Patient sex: M
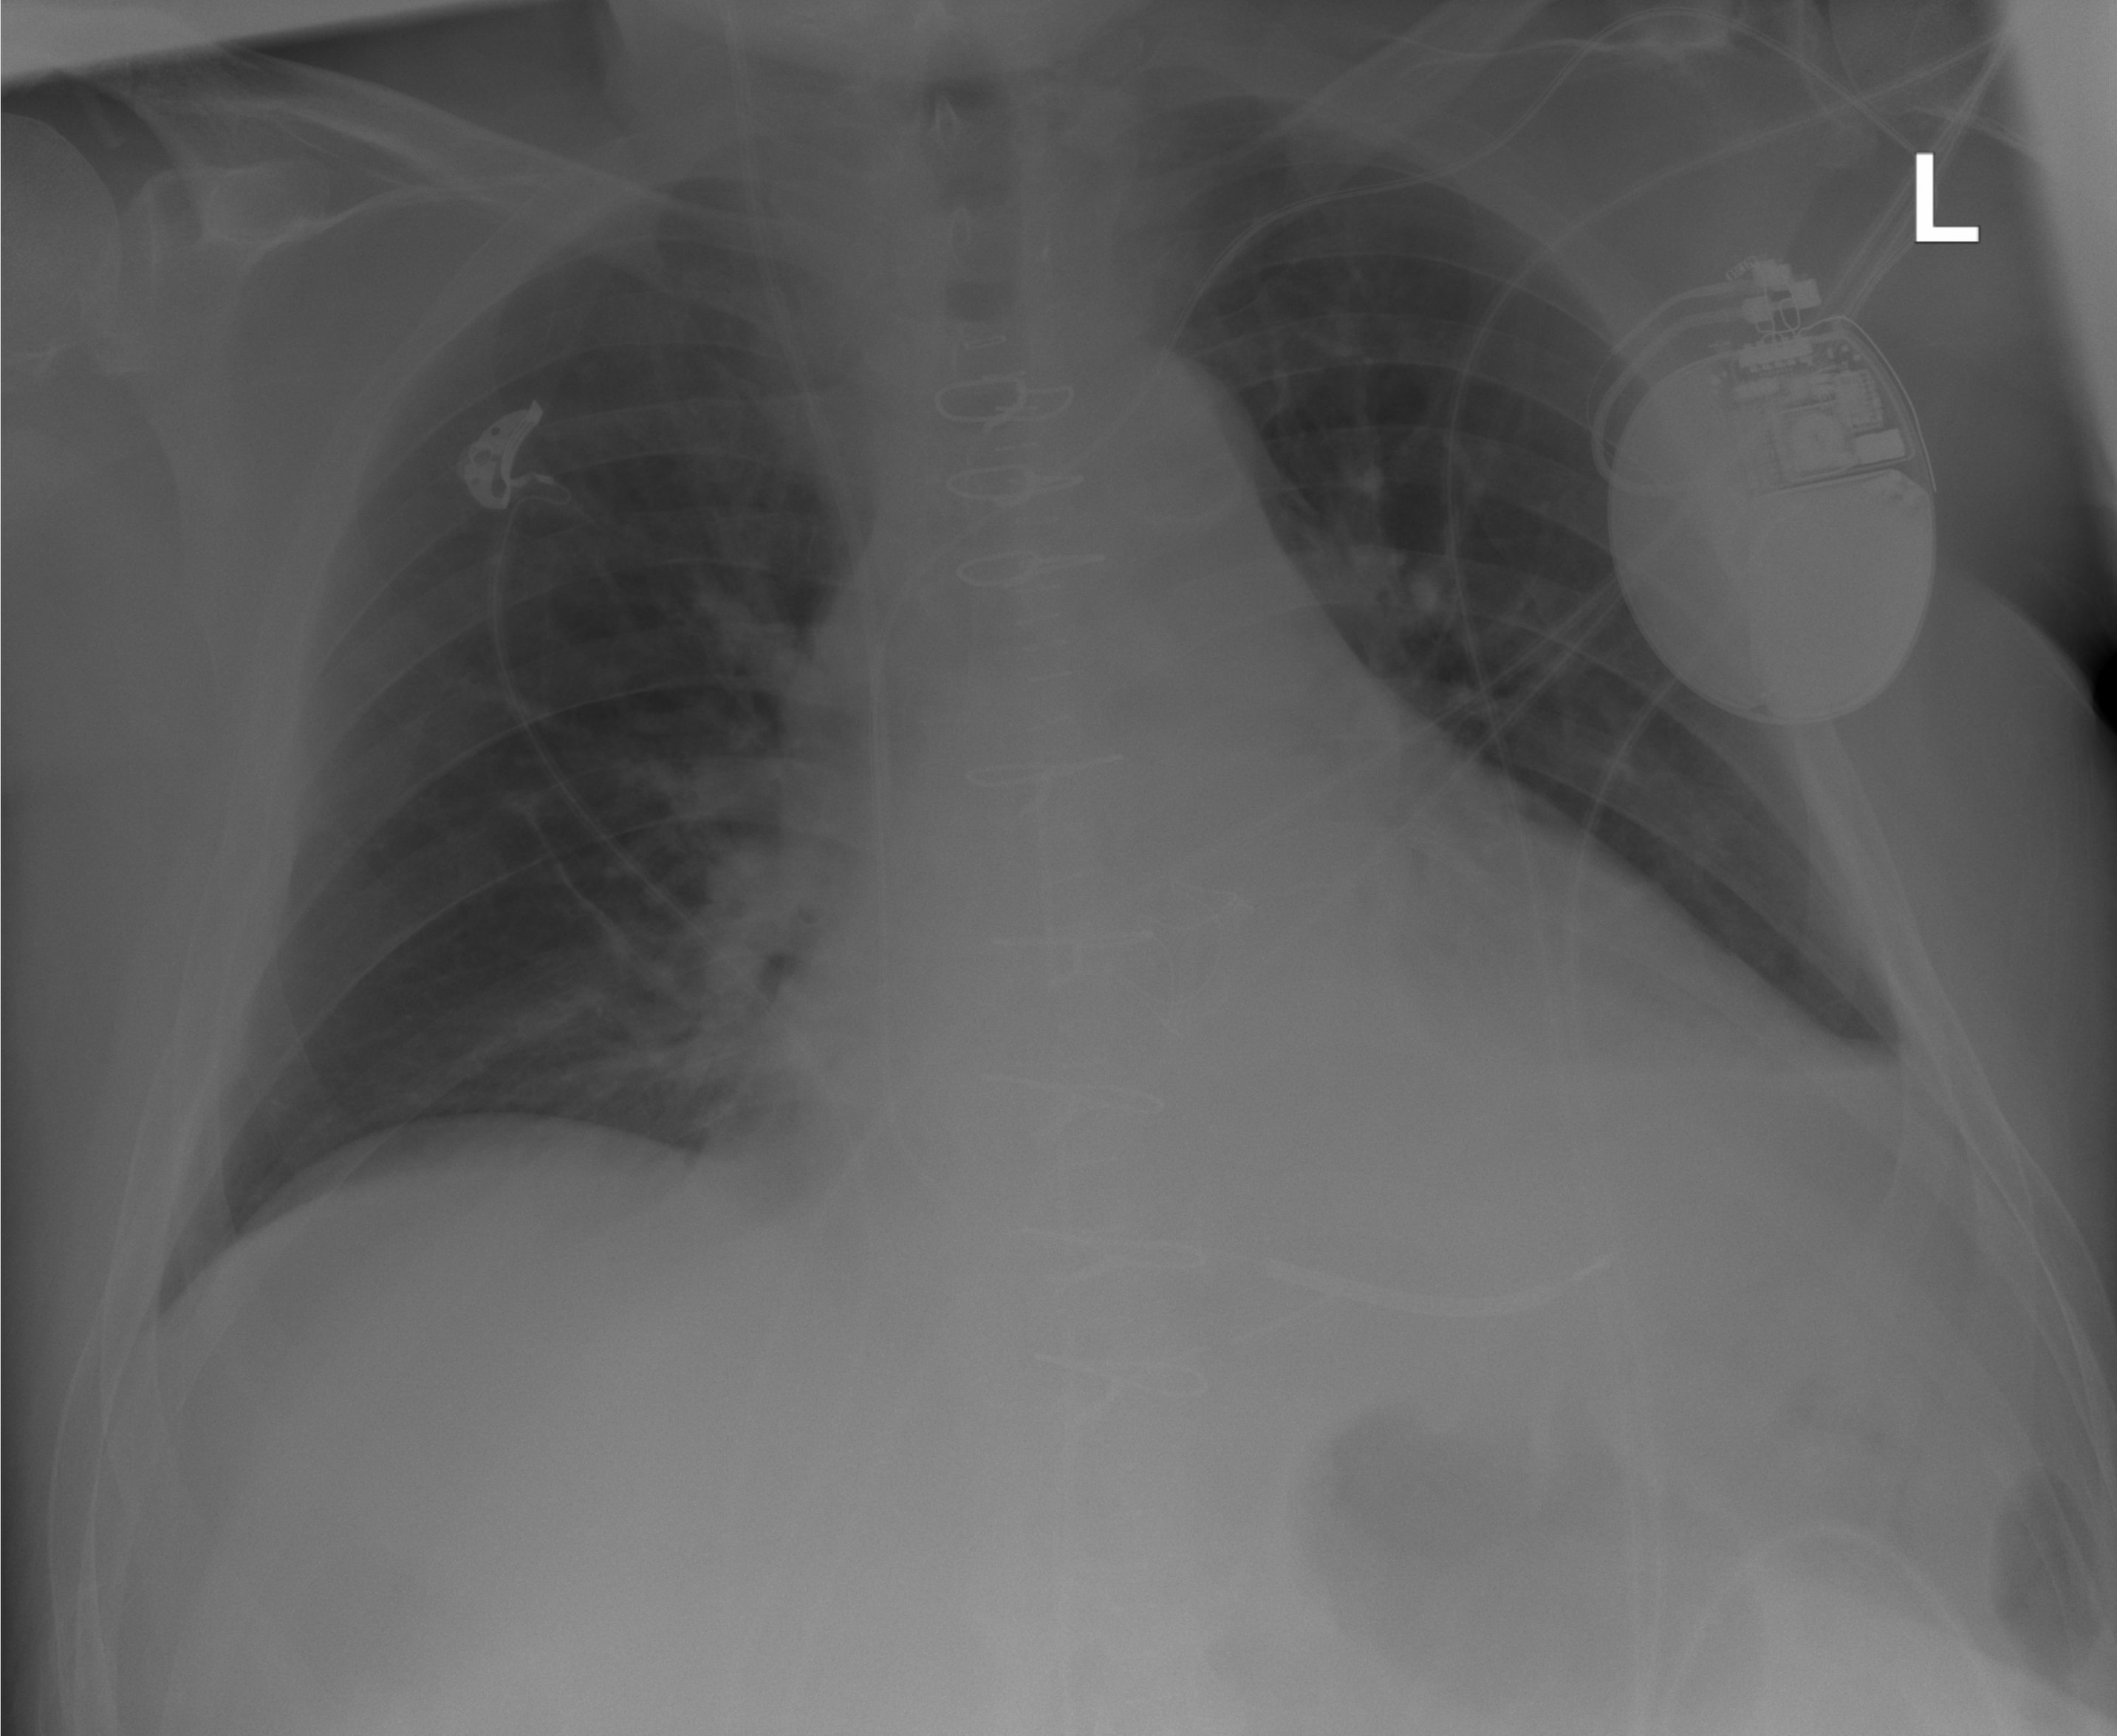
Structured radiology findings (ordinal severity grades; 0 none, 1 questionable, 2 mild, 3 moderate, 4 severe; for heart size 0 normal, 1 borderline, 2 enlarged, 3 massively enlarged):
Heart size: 2
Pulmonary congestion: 0
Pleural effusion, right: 0
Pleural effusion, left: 2
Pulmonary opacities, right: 0
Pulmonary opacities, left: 0
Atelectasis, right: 0
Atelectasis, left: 0